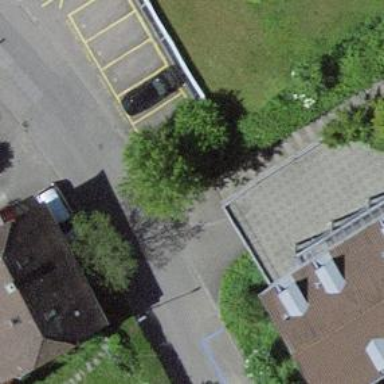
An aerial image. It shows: Parking entrance.